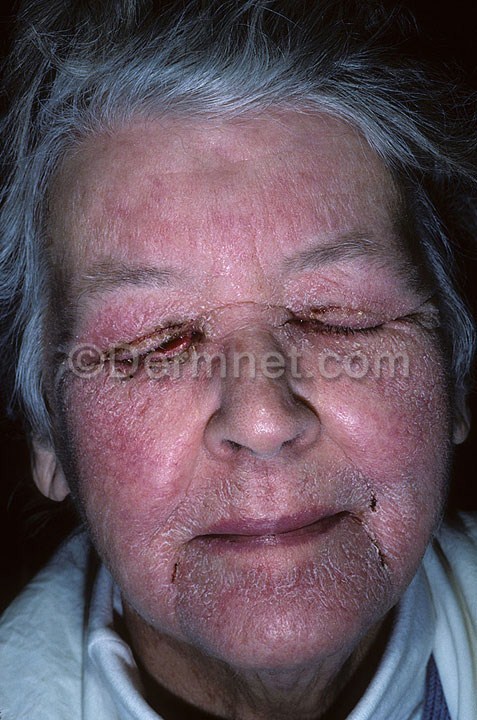
Disease: Eczema Photos